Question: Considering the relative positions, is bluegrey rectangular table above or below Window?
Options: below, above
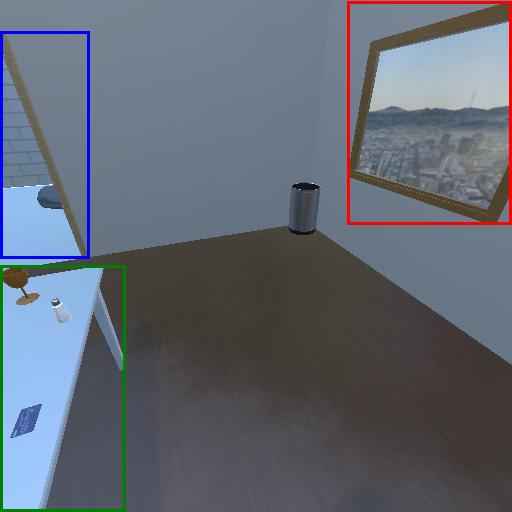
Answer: below